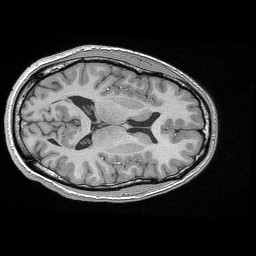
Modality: T1w
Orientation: axial